Frequency: 75000
Velocity: 0,2325
Power: 16,1
Pulse duration: 0,0000001
Pass count: 1
Magnification: 10
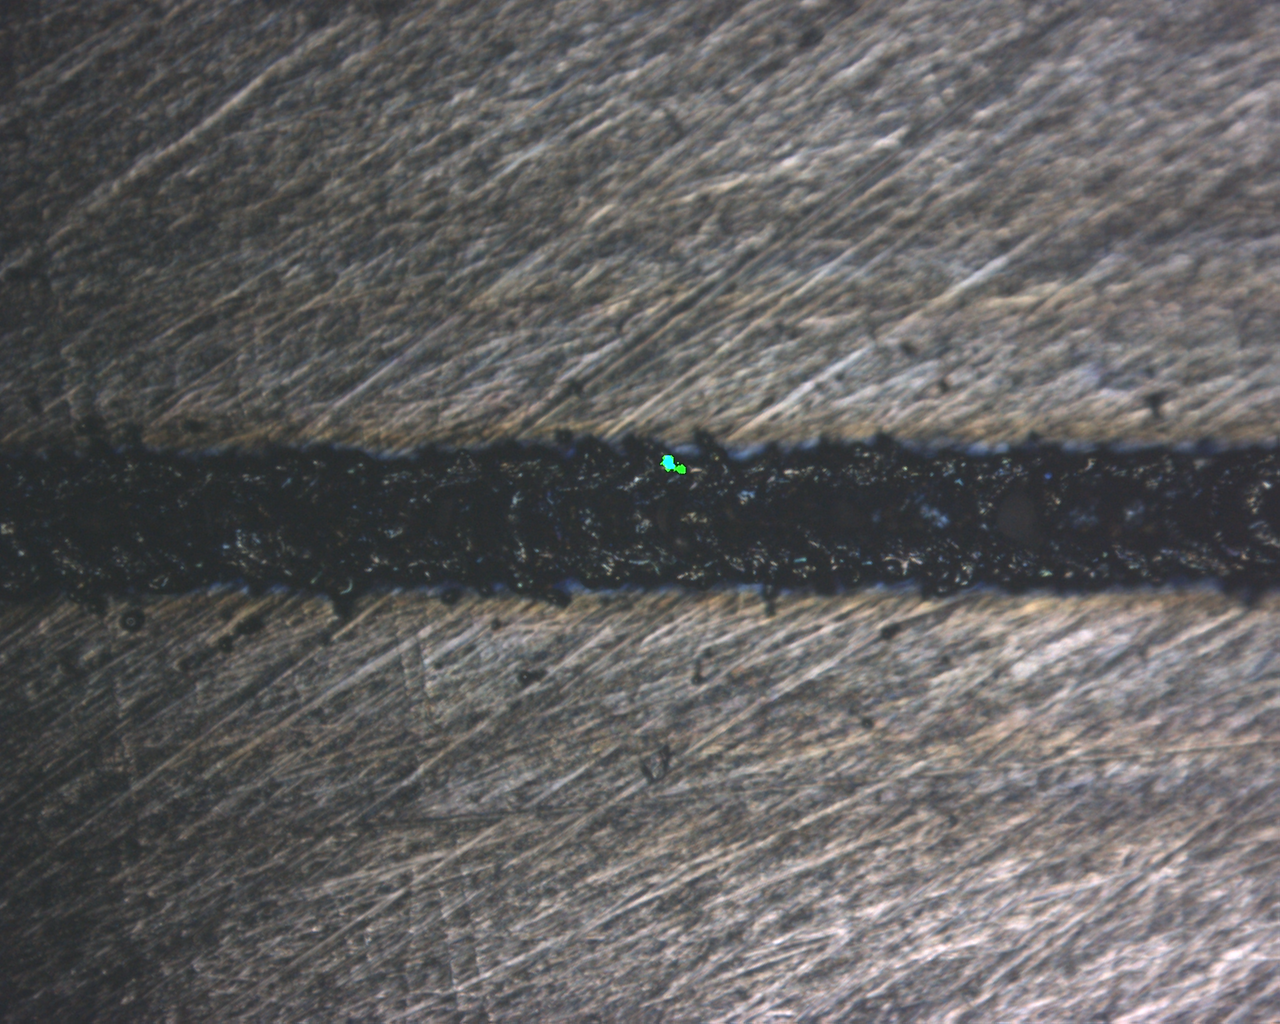
Measured width: 146.125
Other width: 48.834